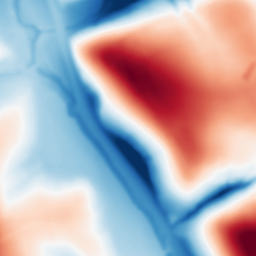
Category: multiscale
Decomposition family: dog
Decomposition parameters: sigma_low: 2
sigma_high: 50
Upsampling method: edge_directed
Upsampling parameters: scale: 2
Upsampling scale: 2